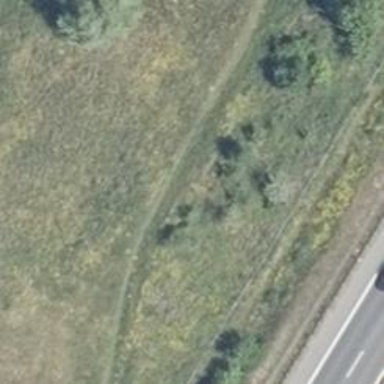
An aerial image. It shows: Path covered in grass.